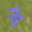
Label: 7